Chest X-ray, PA view. Patient: 58 years old, sex M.
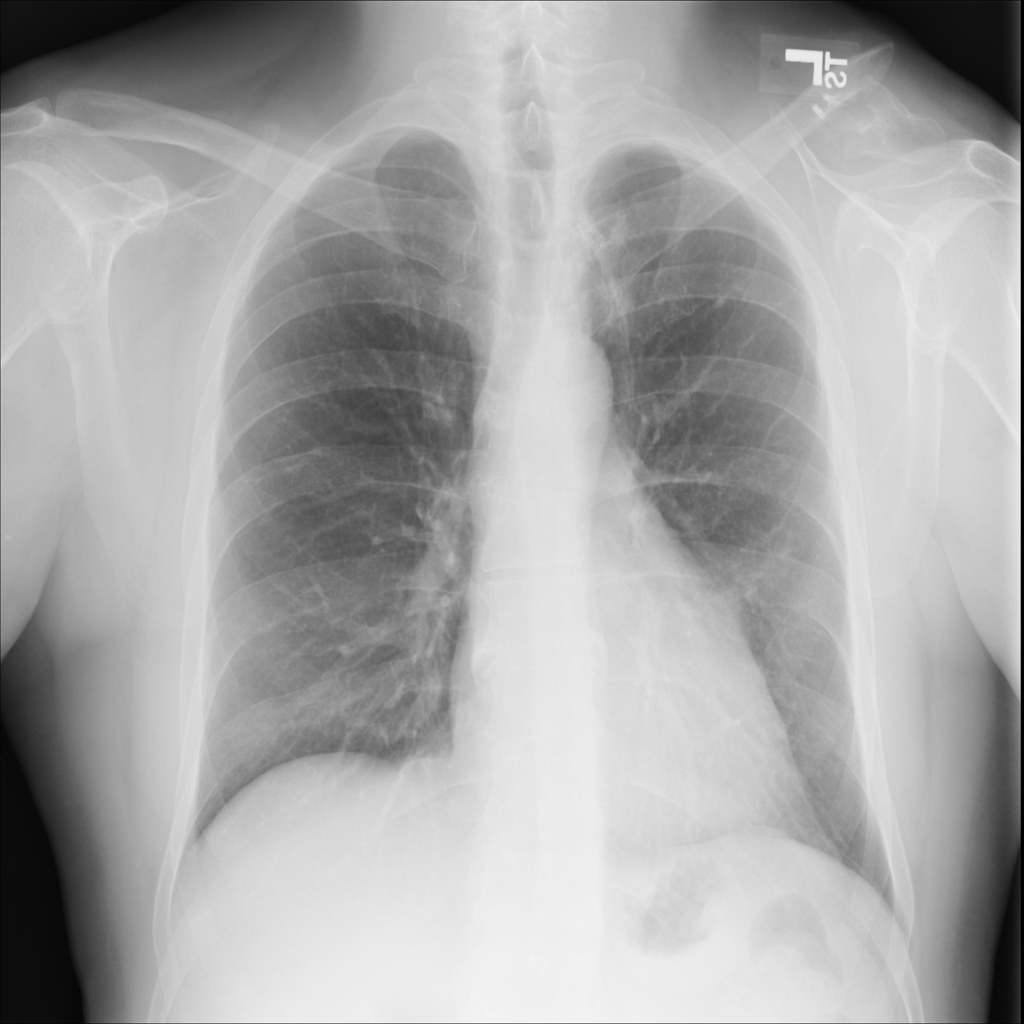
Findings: No Finding